Aerial crown-view tile of a tropical tree (Barro Colorado Island, Panama), acquired 20250715:
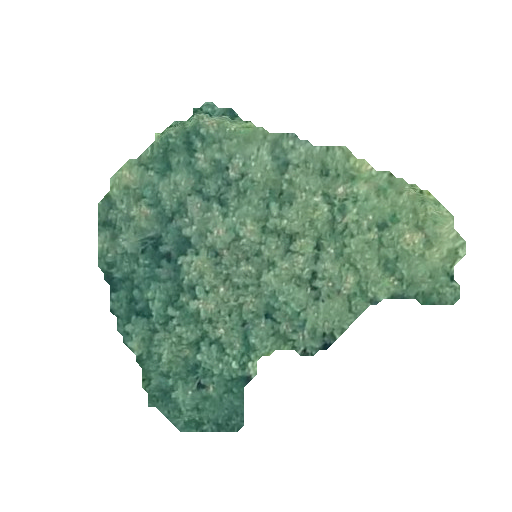
Species: Jacaranda copaia
GBIF accepted scientific name: Jacaranda copaia
Crown area: 108.133 m²